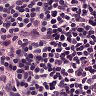
Metastatic tissue present: no